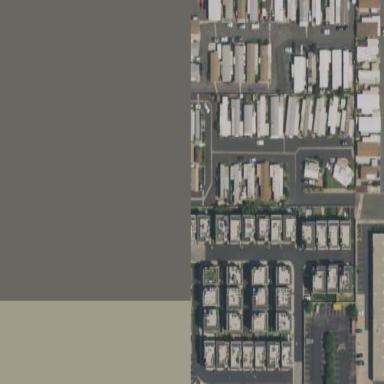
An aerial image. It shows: Residential area designated as trailer park.